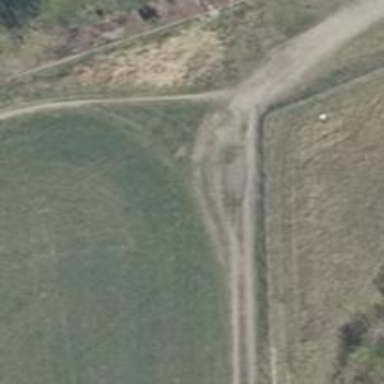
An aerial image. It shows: Path on the ground.